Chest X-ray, AP view. Patient: 26 years old, sex M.
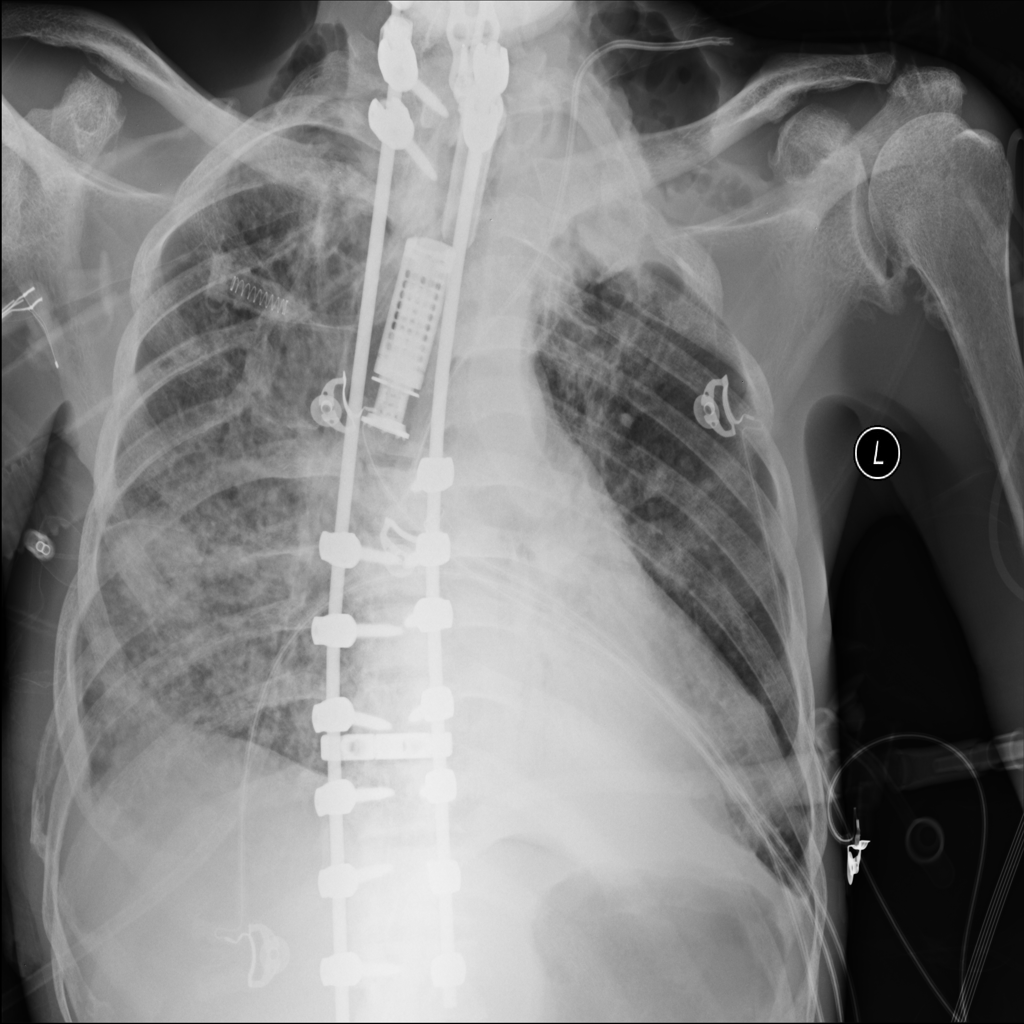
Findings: Consolidation, Emphysema, Infiltration, Mass, Nodule